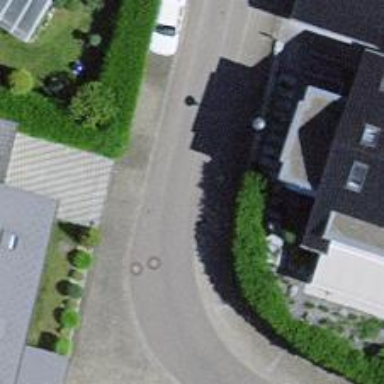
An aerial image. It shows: Paved living street.